Interaction volume radius: 5 \u00c5
Interaction volume height: 20 \u00c5
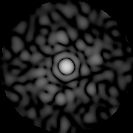
Disorder parameter: 0.8355